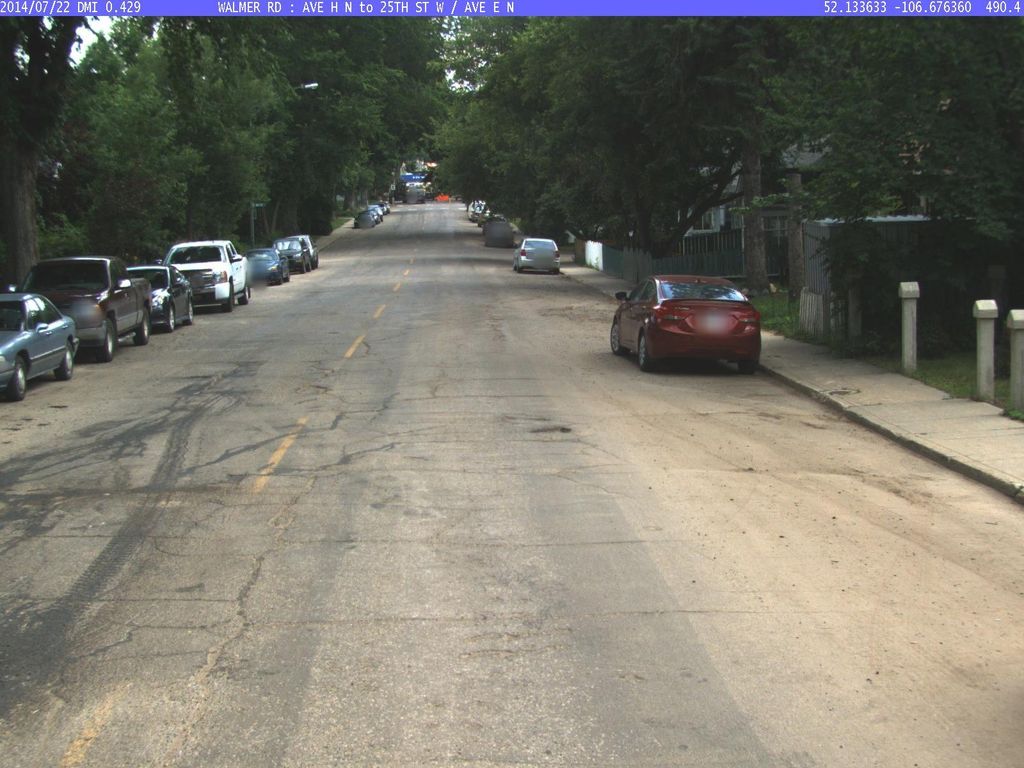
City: saskatoon